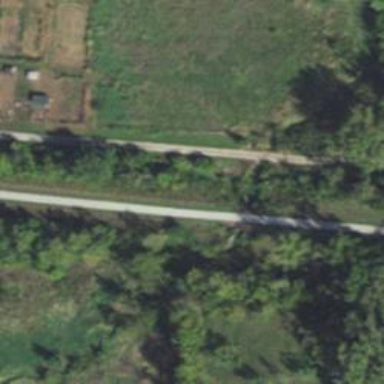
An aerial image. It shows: Cycleway passing over abandoned railway bridge.